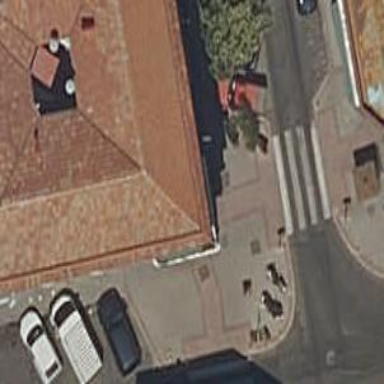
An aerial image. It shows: Restaurant.